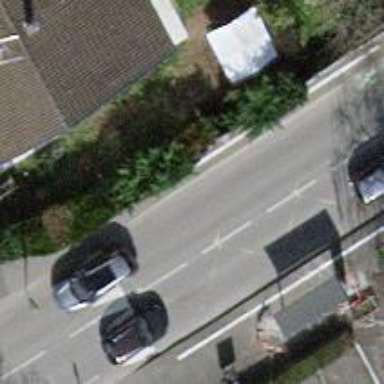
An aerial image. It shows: Bus stop with platform for public transport.